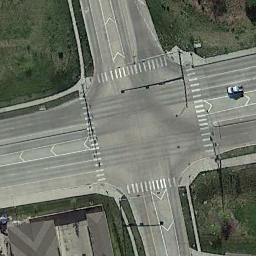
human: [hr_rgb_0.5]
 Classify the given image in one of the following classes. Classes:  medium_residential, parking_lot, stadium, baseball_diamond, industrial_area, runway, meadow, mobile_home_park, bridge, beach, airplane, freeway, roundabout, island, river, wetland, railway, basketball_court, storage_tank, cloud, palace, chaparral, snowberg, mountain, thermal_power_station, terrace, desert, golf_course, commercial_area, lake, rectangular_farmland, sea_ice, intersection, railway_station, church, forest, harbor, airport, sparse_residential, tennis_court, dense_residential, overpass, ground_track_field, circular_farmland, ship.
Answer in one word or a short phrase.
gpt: overpass